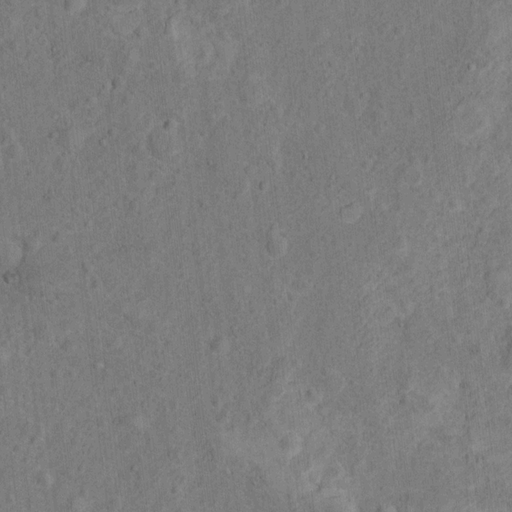
Classes present: Background